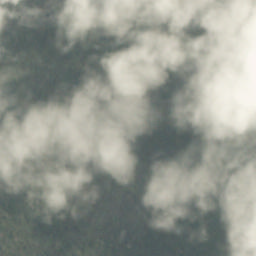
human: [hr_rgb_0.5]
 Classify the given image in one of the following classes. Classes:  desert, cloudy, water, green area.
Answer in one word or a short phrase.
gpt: cloudy